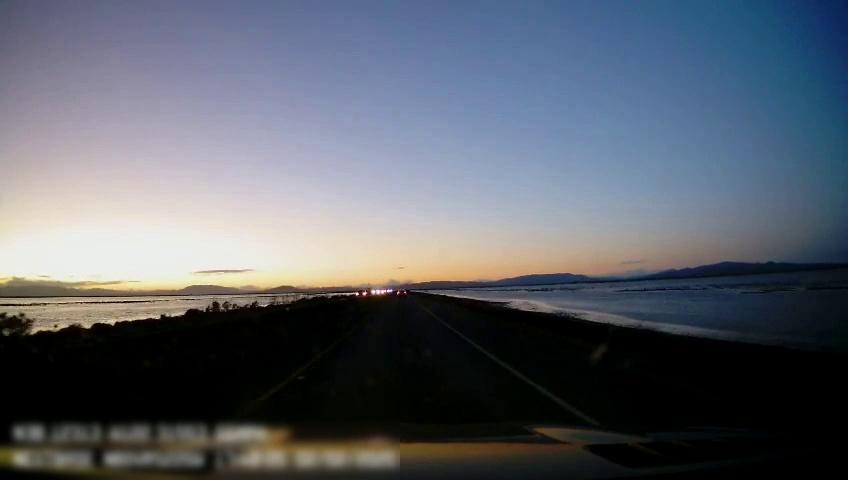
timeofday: Dusk/Dawn/Twilight
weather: Sunny
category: Drivable Space
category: Vehicles | Car
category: Vehicles | Car
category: Lanes | Current Lane
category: Lanes | Current Lane